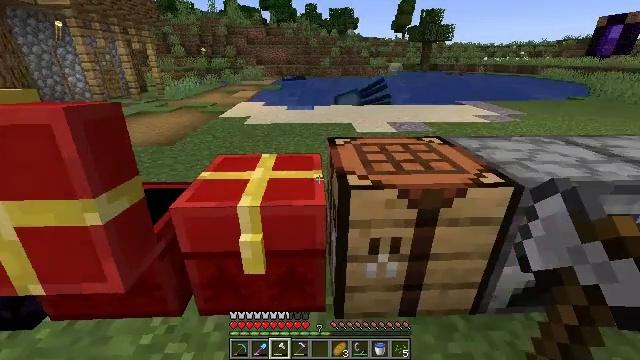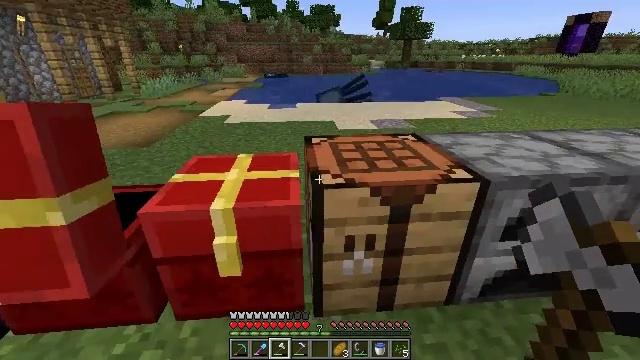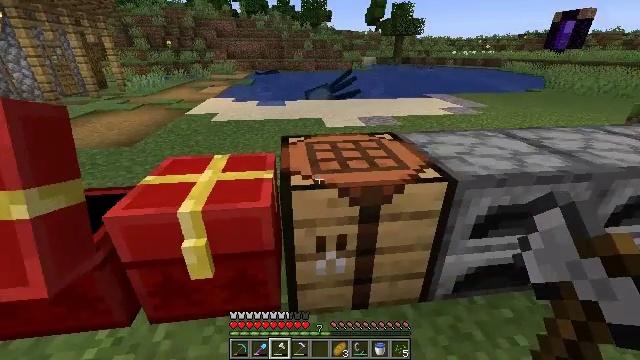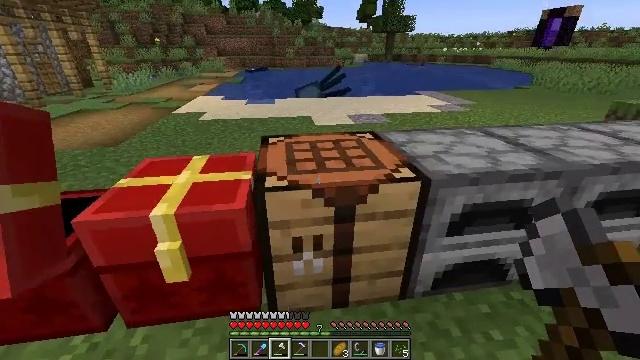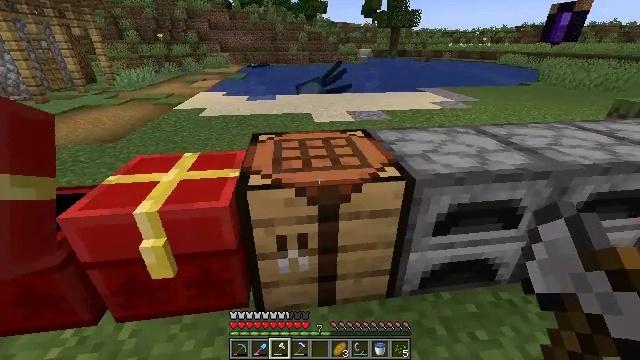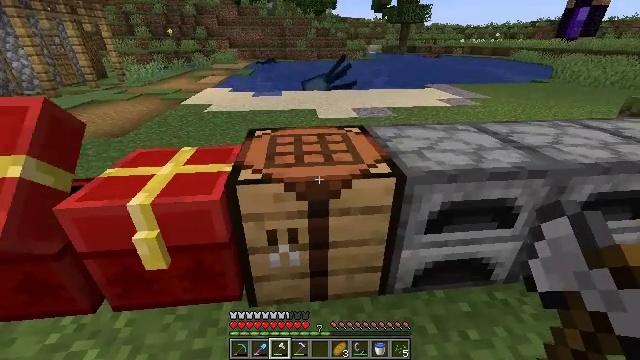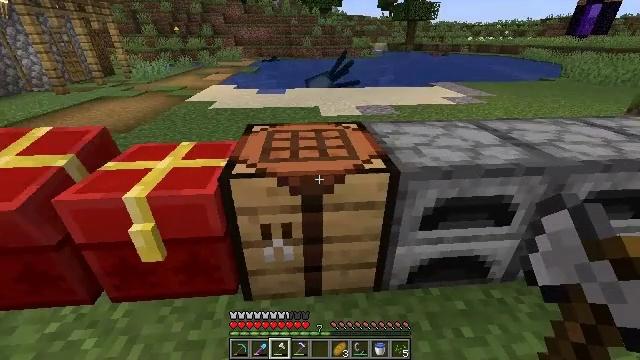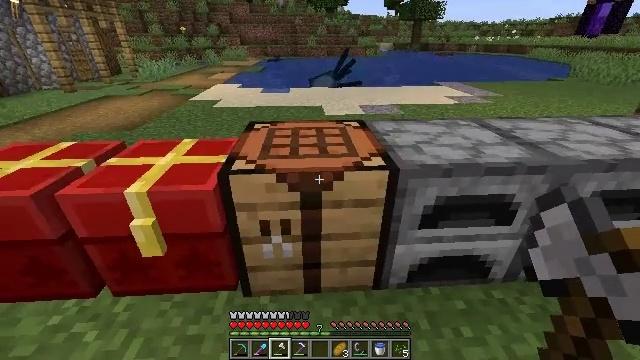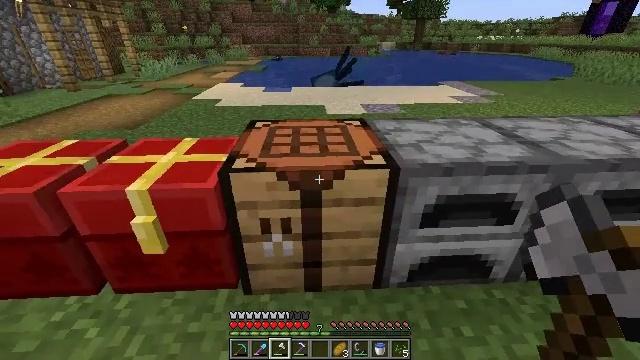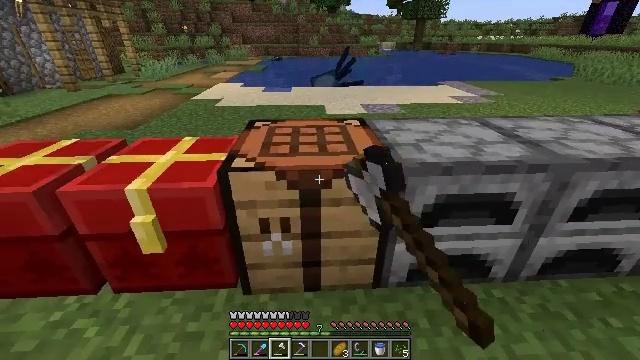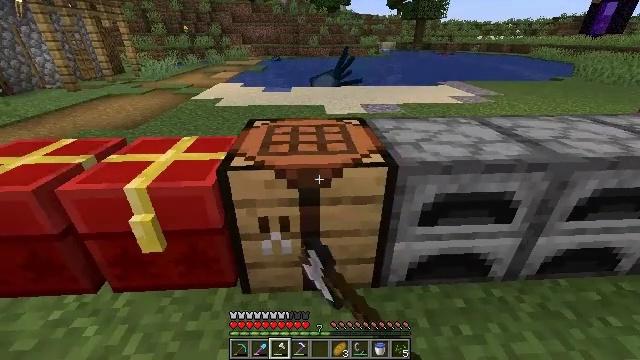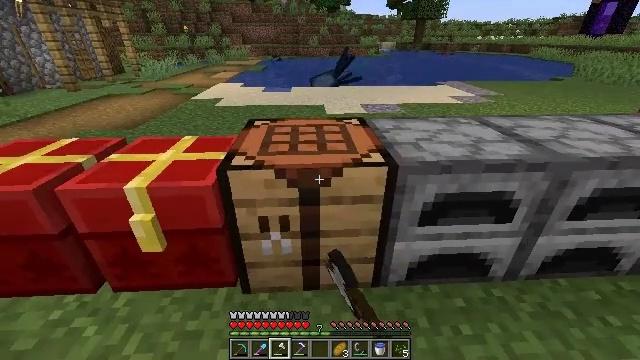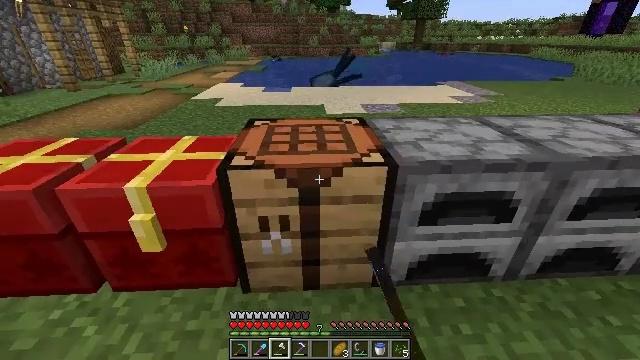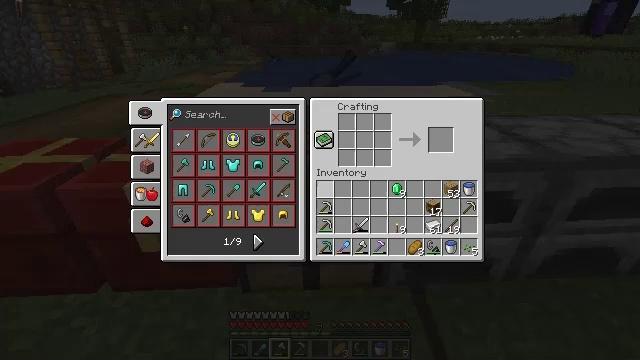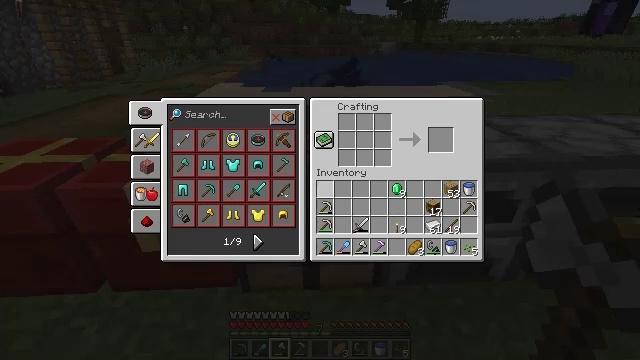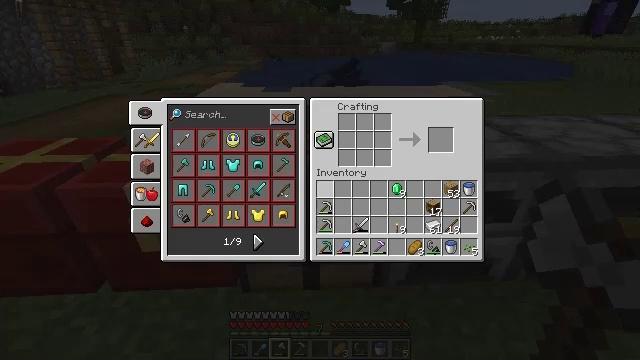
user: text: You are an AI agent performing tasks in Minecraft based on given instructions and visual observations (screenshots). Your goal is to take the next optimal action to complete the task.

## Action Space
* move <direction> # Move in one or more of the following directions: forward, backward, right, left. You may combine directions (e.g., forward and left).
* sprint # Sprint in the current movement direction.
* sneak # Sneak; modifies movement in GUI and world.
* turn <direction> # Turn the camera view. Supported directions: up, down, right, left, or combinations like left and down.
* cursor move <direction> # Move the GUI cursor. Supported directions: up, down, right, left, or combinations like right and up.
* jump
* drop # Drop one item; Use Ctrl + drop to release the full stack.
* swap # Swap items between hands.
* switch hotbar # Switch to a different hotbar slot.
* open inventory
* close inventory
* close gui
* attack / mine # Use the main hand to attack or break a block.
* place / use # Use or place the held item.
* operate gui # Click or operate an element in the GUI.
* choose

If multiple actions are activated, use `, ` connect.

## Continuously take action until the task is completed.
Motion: motion action
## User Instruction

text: Produce a smithing table through crafting.
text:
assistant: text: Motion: move right, turn right
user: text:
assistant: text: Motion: move right, turn right
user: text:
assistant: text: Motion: move right, turn right
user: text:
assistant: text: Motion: no_op
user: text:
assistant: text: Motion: turn left
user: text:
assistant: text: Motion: turn left
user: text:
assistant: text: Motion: turn left
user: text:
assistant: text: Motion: use / place
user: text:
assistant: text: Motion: use / place
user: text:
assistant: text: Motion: use / place
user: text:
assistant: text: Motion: no_op
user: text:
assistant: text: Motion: no_op
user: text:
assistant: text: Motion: open gui
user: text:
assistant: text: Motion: no_op
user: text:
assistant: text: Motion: no_op
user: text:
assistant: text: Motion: no_op
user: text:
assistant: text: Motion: no_op
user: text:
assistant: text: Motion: cursor move left and up
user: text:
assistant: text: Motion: no_op
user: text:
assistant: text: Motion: no_op
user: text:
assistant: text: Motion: no_op
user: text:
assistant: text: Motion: no_op
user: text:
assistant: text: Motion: cursor move left and down
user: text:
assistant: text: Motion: cursor move left and down
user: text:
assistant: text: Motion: cursor move left and down
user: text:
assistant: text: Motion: cursor move left
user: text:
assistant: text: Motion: cursor move left and up
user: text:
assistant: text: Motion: cursor move left and up
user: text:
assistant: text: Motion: cursor move left
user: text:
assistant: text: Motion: no_op